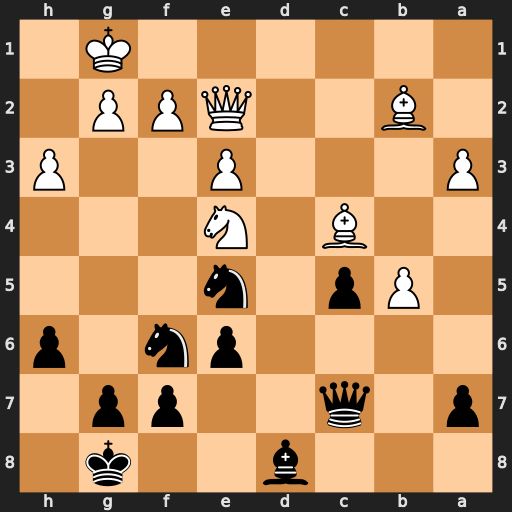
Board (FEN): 3b2k1/p1q2pp1/4pn1p/1Pp1n3/2B1N3/P3P2P/1B2QPP1/6K1
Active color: b
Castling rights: -
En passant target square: -
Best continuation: Nxe4 Bxe5 Qxe5